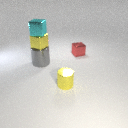
small yellow metal cube below small cyan metal cube